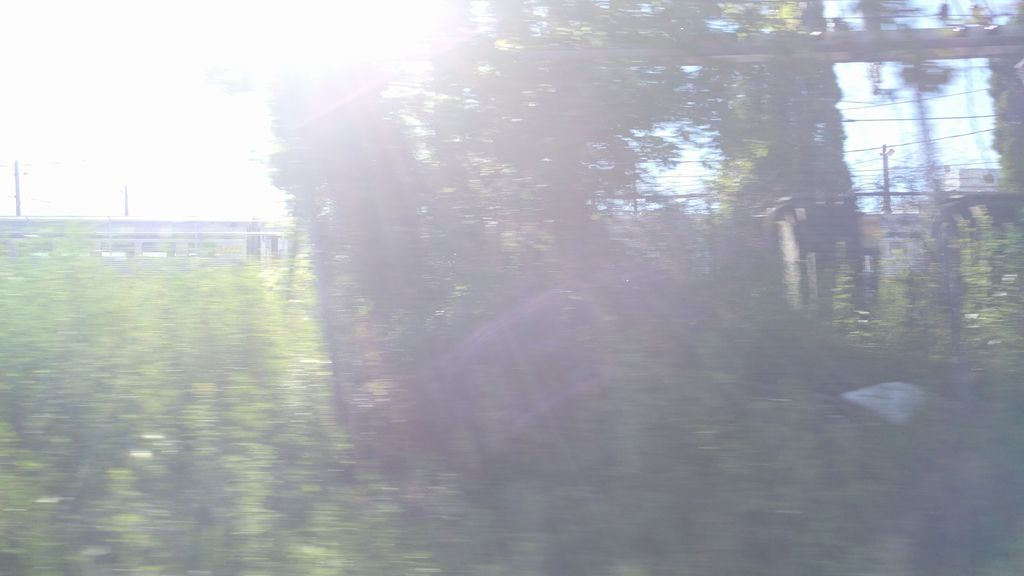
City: winnipeg